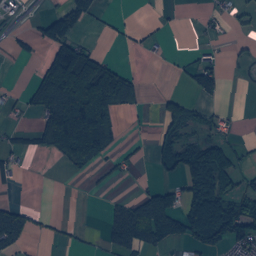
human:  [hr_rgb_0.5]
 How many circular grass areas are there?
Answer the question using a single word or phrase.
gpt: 2

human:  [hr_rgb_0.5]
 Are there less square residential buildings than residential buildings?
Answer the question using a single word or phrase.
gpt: yes

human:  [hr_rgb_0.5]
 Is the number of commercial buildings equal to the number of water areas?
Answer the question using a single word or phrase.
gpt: no

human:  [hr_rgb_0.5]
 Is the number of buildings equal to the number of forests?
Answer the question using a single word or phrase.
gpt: no

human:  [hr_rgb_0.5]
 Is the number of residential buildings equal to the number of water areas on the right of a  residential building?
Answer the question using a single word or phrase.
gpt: no

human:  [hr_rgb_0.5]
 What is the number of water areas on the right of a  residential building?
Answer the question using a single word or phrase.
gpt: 14

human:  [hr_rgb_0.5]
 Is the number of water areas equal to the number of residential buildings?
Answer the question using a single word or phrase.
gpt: no

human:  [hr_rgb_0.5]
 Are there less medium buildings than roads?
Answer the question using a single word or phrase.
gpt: yes

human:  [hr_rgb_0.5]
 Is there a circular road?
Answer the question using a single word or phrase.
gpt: no

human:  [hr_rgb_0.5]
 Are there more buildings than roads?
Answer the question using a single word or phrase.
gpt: yes

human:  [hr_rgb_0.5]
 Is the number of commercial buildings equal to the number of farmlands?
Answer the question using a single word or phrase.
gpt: no

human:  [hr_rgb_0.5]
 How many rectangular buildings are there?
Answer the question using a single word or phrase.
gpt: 130

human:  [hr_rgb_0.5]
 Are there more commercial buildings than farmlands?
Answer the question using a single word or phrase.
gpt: no

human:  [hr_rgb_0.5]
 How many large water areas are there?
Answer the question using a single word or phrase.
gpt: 2

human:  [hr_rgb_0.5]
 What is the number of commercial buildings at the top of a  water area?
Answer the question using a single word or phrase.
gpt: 5

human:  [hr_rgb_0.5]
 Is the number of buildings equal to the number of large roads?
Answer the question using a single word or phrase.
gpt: no

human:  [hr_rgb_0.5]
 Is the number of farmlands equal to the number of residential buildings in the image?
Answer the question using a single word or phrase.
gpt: no

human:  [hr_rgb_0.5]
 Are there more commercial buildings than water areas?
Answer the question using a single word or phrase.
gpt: no

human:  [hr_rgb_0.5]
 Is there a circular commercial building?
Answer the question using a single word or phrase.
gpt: no

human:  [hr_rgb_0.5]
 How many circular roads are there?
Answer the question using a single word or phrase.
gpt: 0

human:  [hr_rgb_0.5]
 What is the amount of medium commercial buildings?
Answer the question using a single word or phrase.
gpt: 3

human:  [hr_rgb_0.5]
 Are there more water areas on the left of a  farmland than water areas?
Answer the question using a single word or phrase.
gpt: no

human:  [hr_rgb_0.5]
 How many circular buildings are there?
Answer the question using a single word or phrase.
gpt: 0

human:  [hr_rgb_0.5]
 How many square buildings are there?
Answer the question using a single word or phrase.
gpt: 0

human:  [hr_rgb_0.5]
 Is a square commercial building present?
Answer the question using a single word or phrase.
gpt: no

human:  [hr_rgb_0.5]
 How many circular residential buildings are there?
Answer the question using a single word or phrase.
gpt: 0

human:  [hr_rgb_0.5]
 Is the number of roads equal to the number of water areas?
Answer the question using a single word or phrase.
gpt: no

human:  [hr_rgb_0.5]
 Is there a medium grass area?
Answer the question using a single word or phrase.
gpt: yes

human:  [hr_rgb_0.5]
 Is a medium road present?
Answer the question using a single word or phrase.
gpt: no

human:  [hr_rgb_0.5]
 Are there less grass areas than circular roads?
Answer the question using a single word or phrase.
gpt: no

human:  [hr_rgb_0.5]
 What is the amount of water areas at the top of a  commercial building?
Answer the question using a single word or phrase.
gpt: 10

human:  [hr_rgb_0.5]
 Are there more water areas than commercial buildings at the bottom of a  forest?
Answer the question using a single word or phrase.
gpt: yes

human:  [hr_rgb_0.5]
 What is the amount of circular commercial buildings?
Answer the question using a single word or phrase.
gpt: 0

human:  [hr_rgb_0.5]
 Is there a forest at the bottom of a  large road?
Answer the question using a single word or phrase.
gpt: no

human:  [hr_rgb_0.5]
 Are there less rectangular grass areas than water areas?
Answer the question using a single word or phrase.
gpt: no

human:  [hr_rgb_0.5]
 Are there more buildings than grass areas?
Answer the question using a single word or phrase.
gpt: yes